Question: Since recent updates, Chrome DevTools now shows a useful device emulator:

Which is great, but
- - - -
Clicking the 'reset' button also still shows the emulation bar.
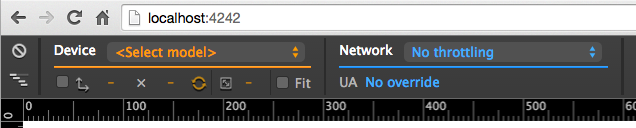
Answer: Open Developer Tools and click the "phone" icon - upper left corner. This toggles the ruler on and off.
<URL>